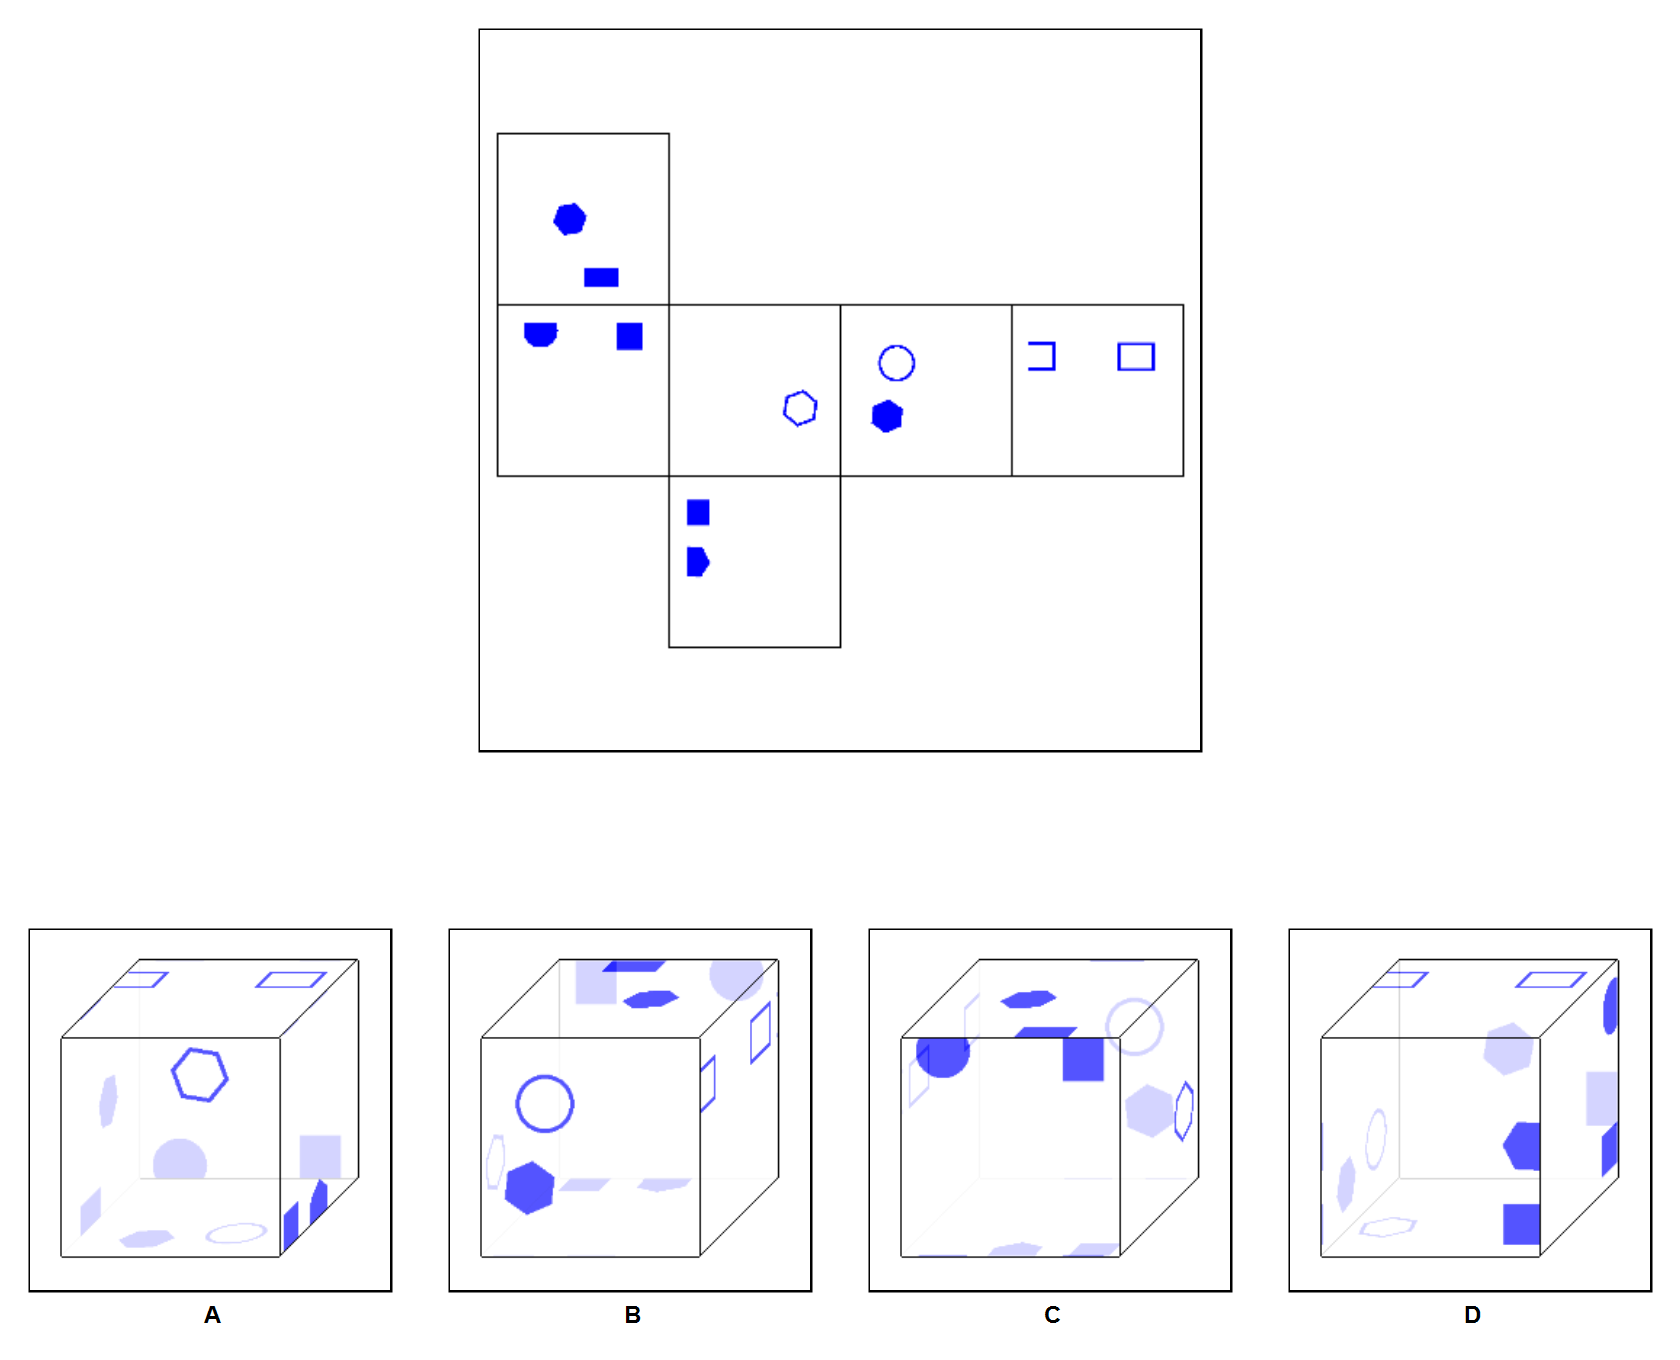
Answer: A